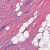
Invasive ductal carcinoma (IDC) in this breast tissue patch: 1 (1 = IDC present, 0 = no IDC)